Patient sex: F
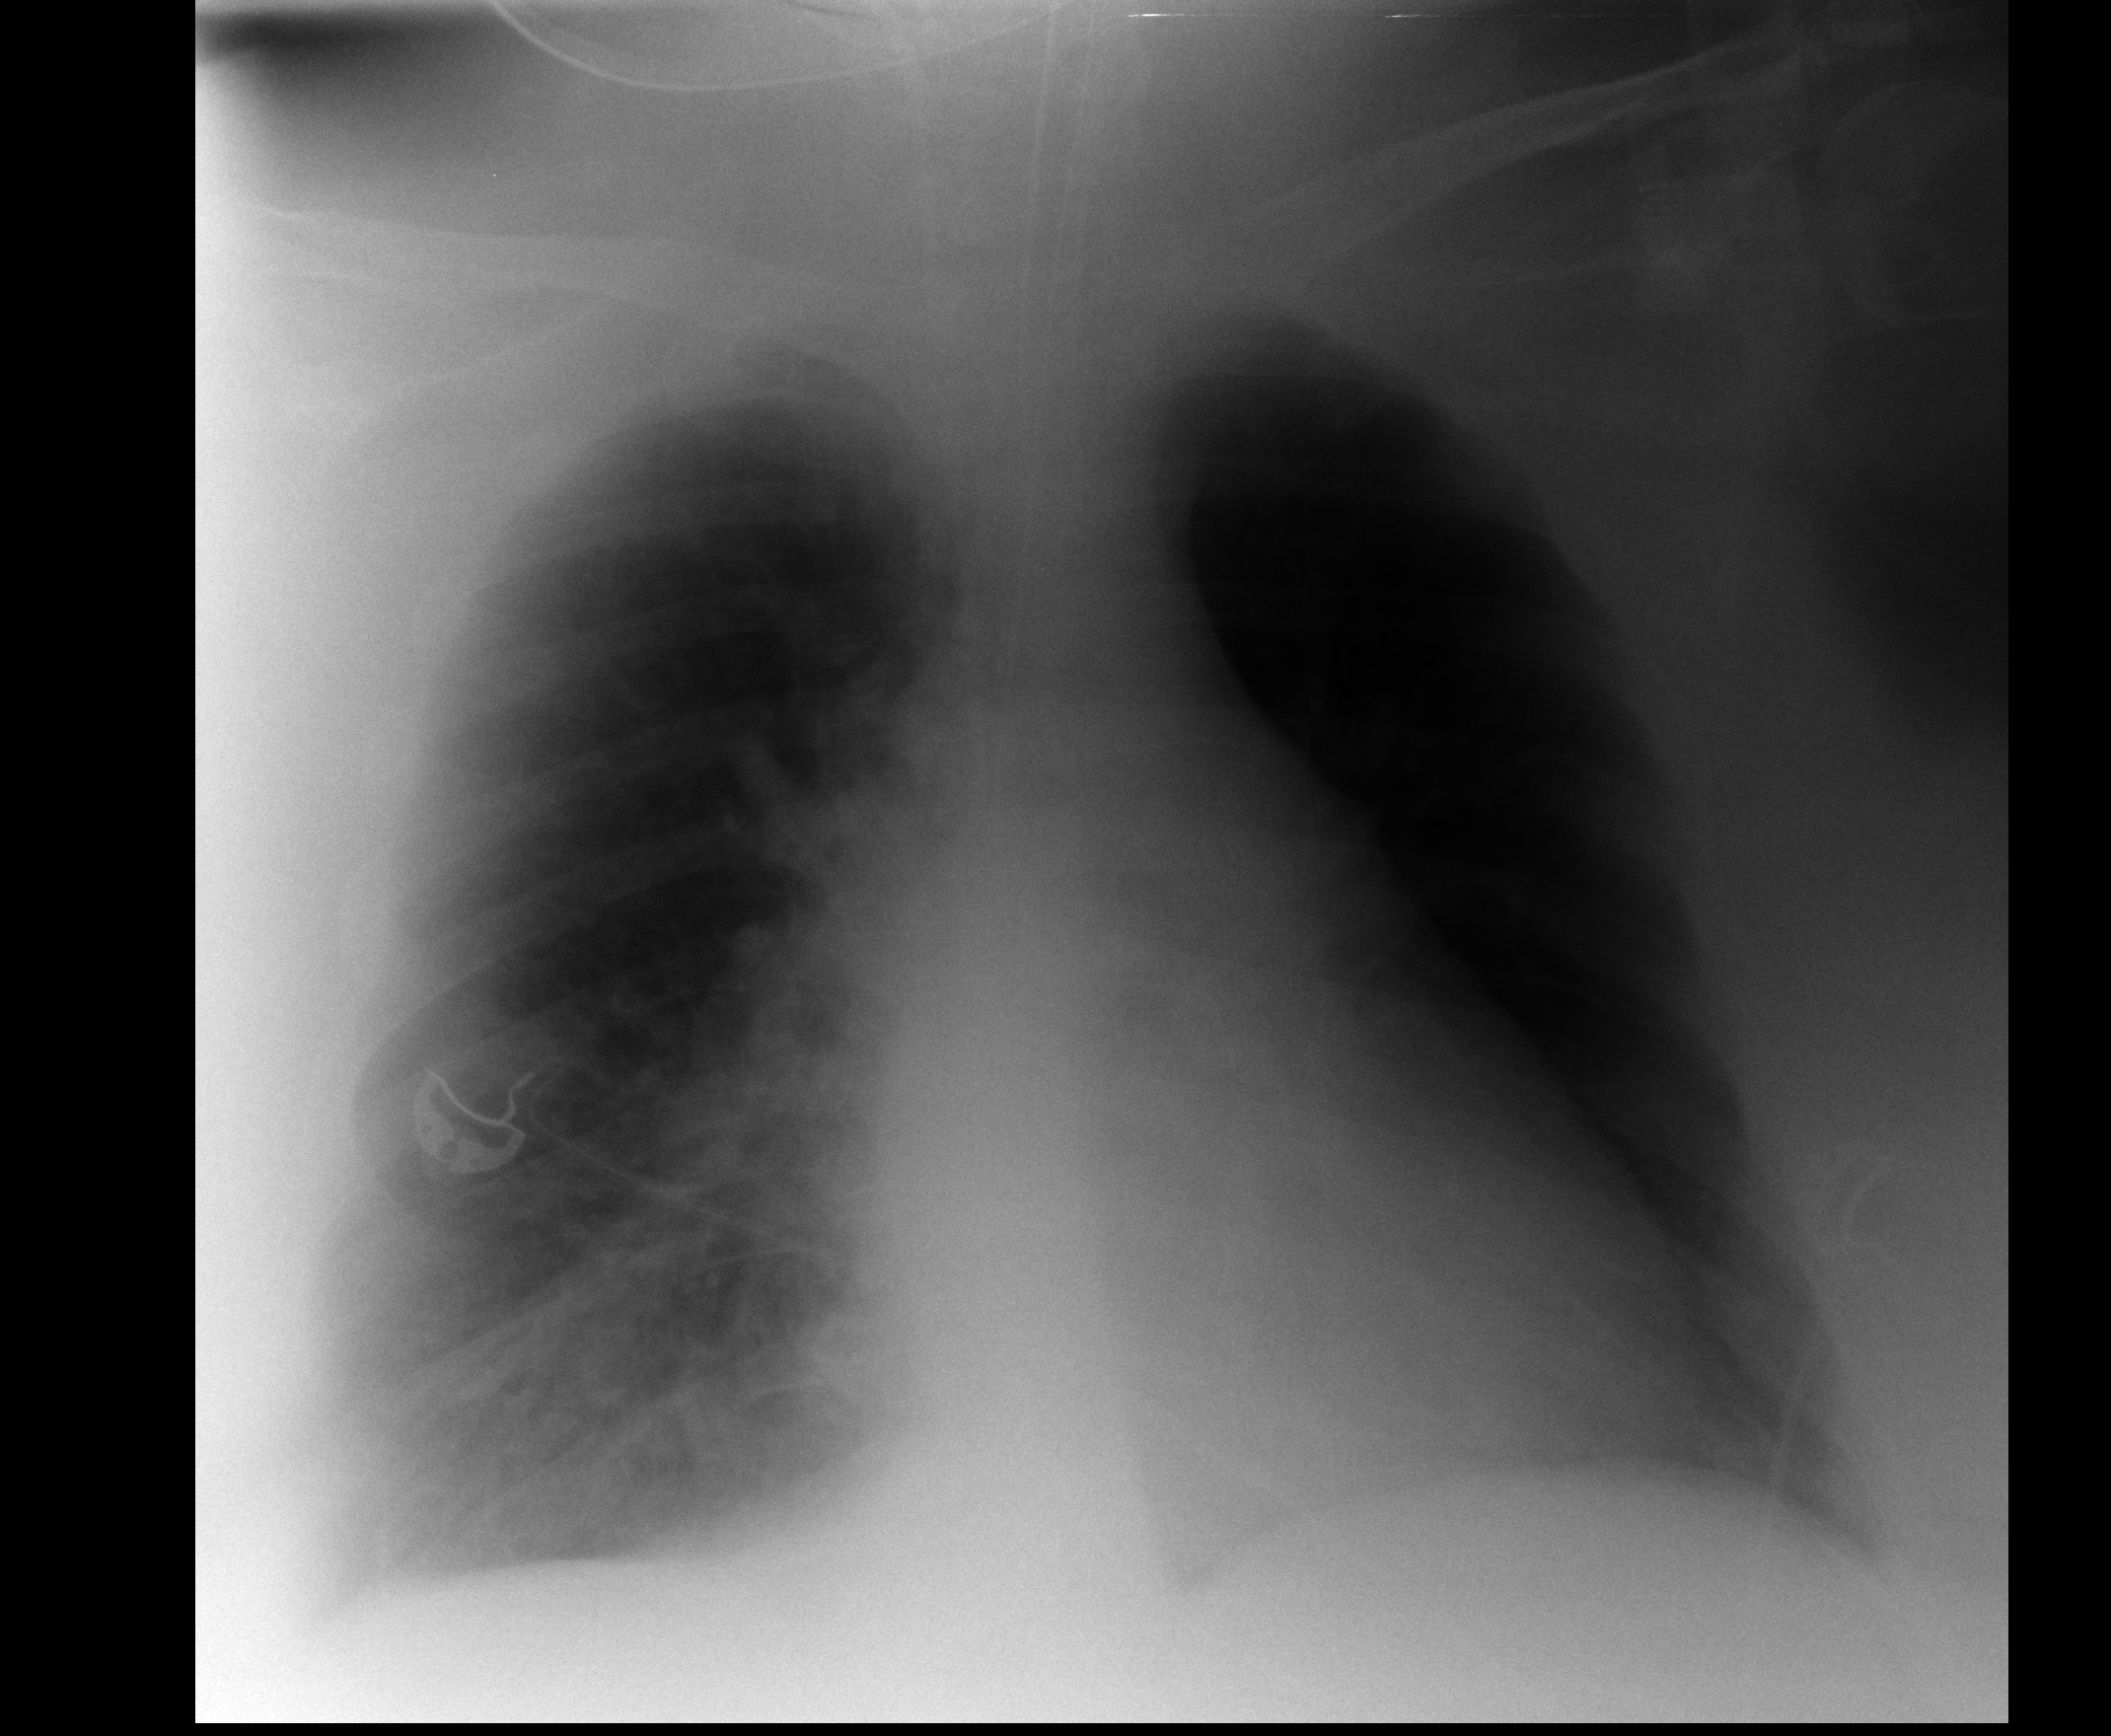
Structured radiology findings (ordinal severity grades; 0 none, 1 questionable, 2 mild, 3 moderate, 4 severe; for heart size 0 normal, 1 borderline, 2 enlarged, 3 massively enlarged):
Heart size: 2
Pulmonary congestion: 0
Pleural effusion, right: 2
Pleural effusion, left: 0
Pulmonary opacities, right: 2
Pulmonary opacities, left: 1
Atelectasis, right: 2
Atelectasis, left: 1